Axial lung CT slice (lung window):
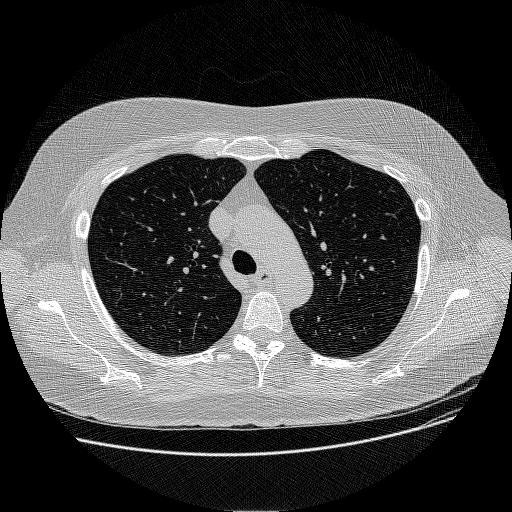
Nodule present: no